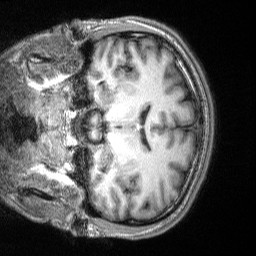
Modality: T1w
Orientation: coronal
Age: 25
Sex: male